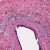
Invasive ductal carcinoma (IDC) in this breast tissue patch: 0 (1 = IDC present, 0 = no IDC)